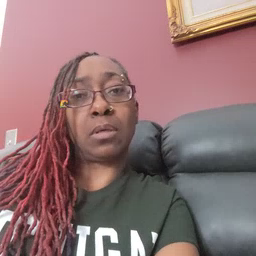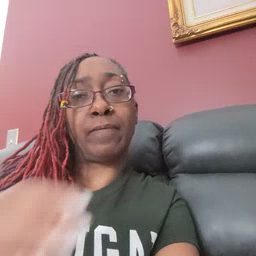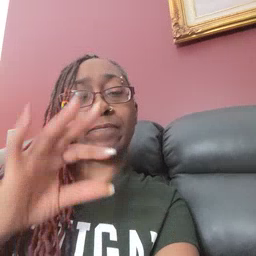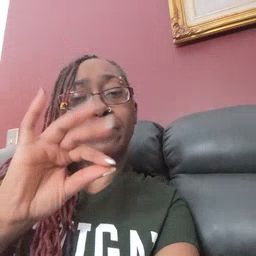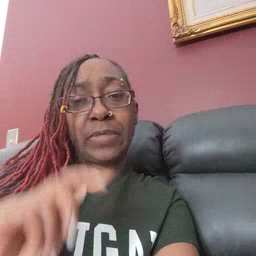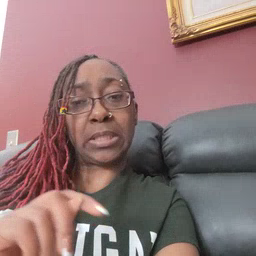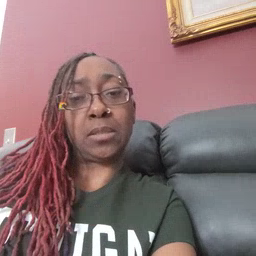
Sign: feet